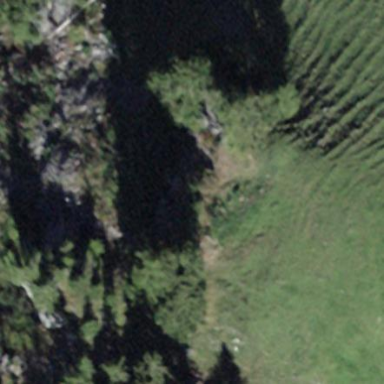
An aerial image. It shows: Natural scree.